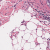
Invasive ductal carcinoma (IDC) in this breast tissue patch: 0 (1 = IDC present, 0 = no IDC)